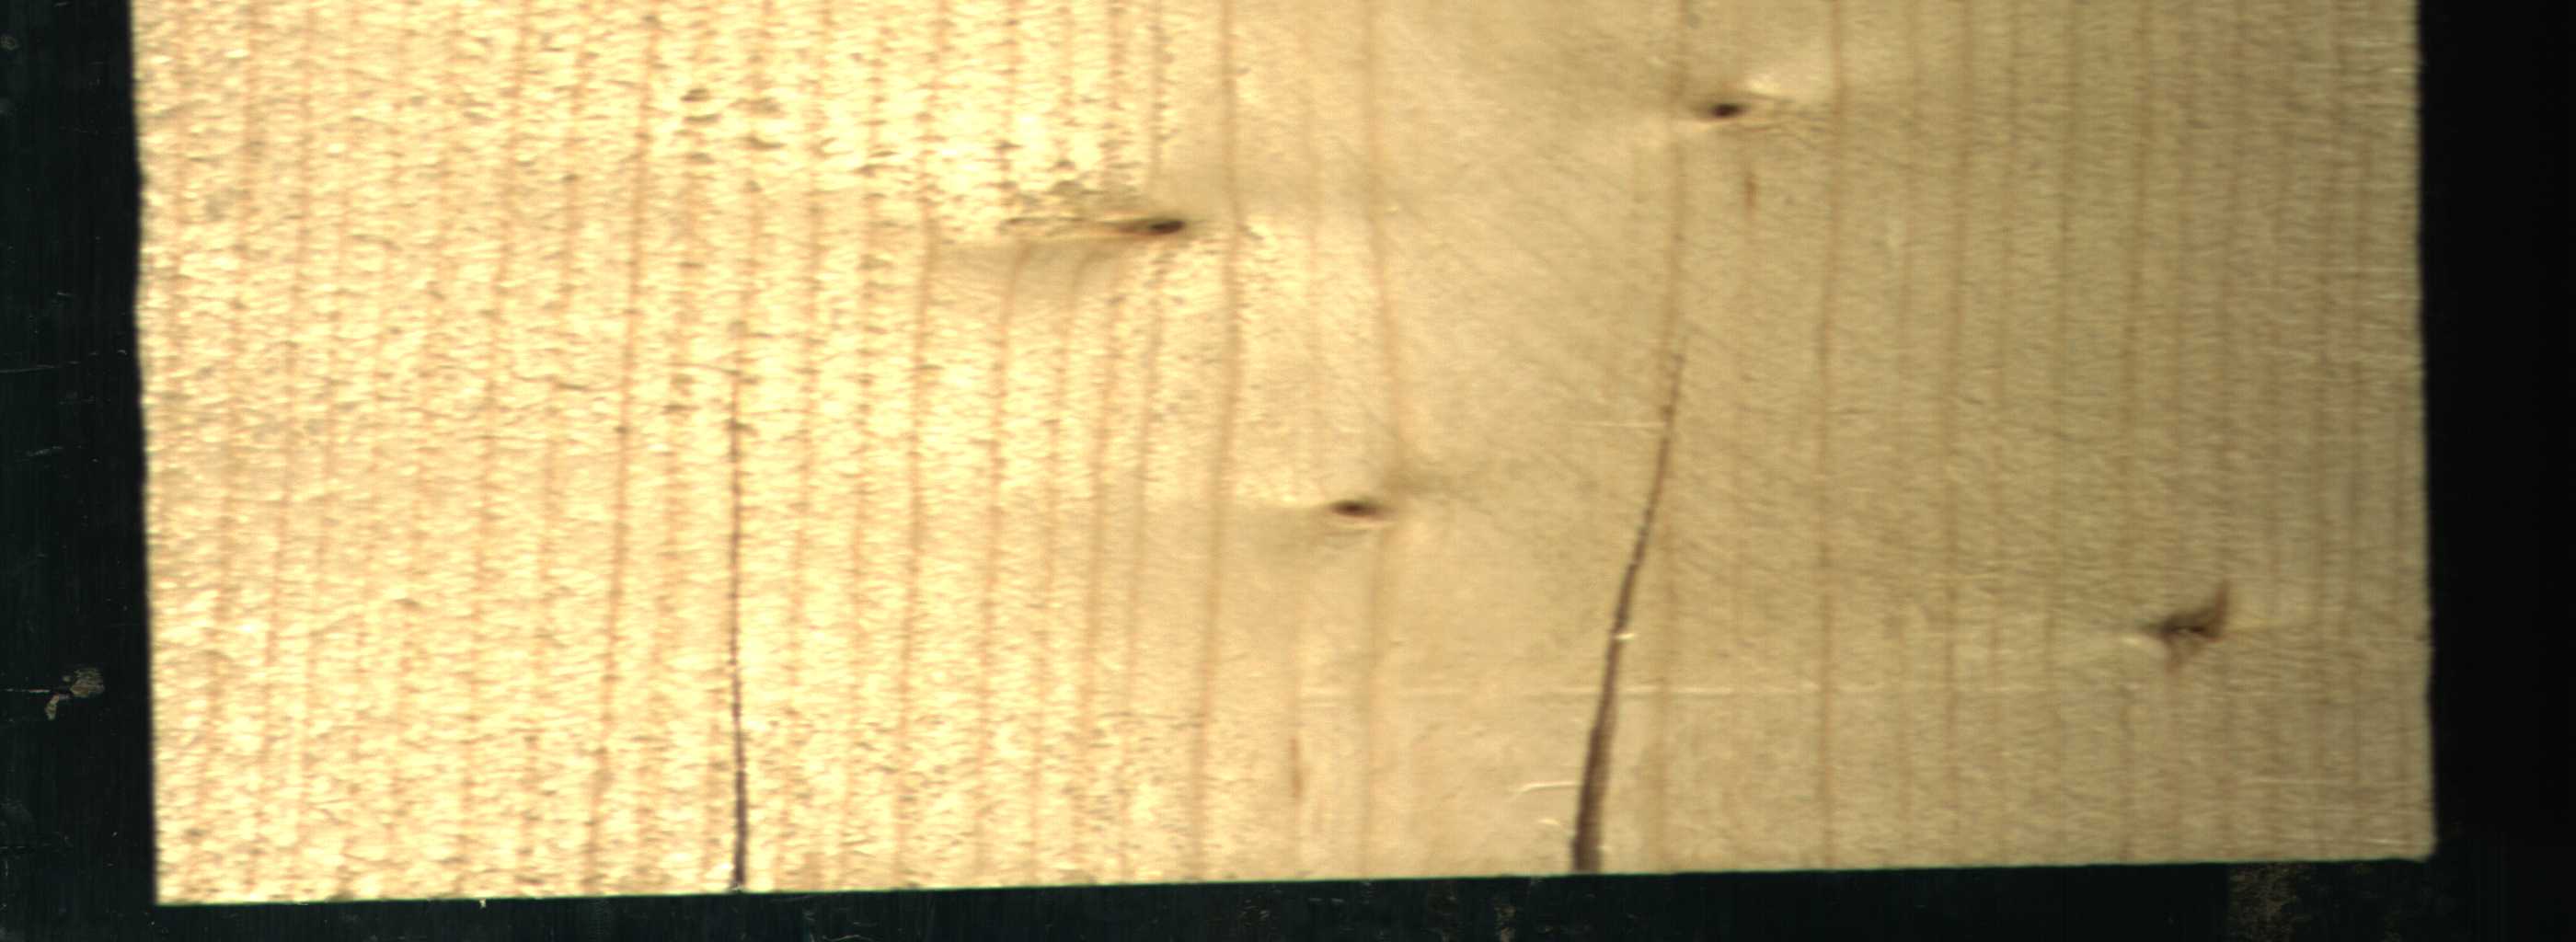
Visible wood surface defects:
Crack
Crack
Live_Knot
Live_Knot
Live_Knot
Live_Knot